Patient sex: M
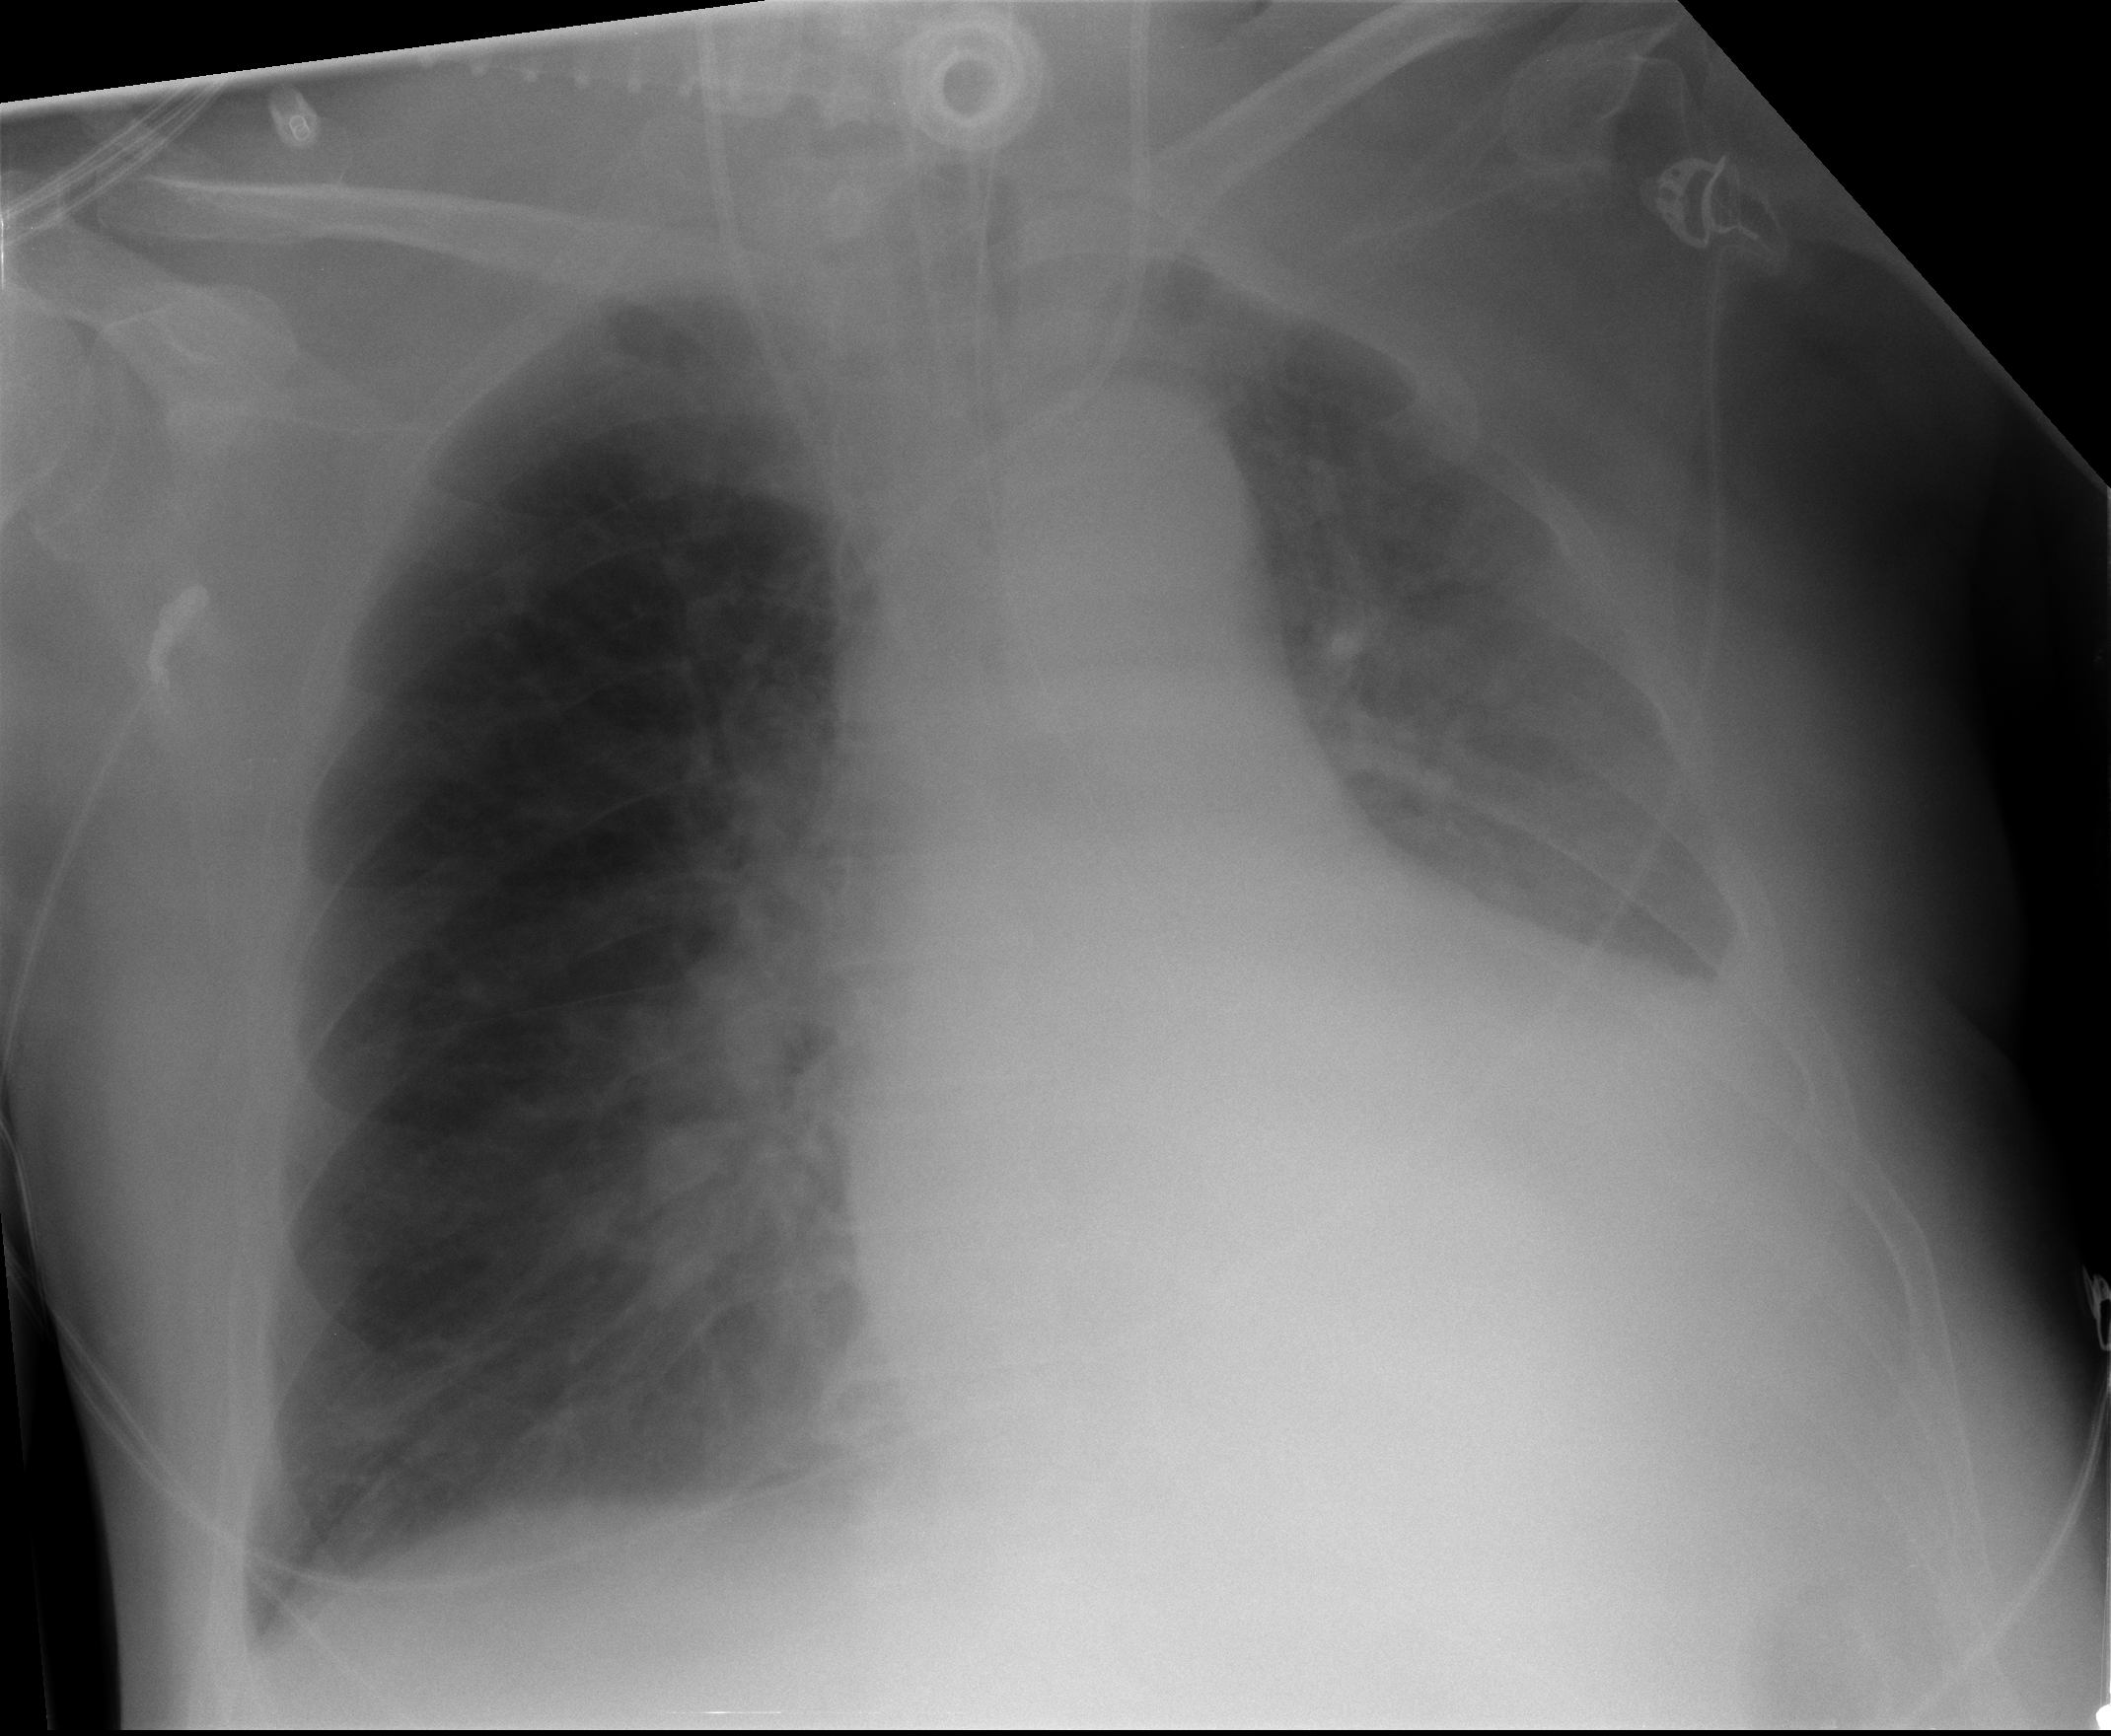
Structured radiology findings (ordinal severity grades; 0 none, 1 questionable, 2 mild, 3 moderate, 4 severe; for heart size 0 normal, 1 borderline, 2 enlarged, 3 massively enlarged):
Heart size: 3
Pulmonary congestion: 0
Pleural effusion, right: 2
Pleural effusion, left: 3
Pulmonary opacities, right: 2
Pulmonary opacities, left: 2
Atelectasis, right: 3
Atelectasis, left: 3